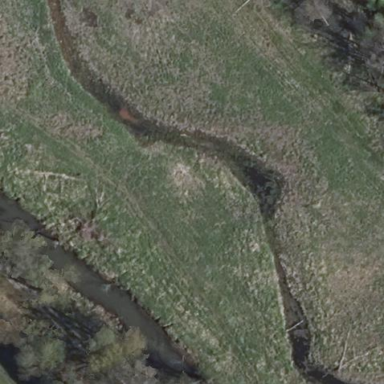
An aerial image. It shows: Oxbow water feature in nature.